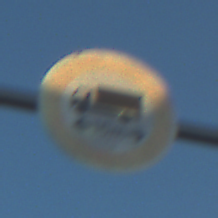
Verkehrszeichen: TatsaechlicheLaenge
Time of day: SunriseSunset
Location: Outdoor (RoadRail)
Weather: Clear
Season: NotSpecified
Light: Natural